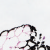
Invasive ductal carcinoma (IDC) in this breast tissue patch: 0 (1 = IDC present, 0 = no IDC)